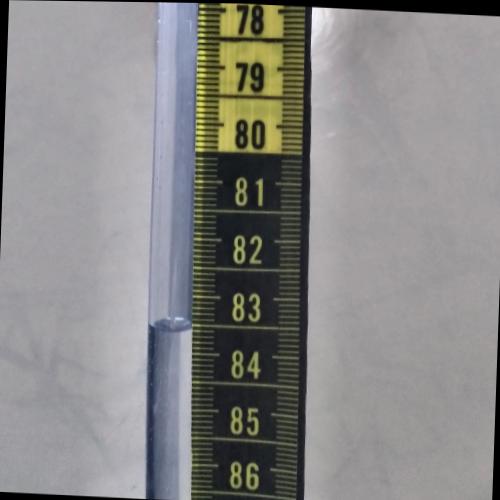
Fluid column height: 83.6 cm